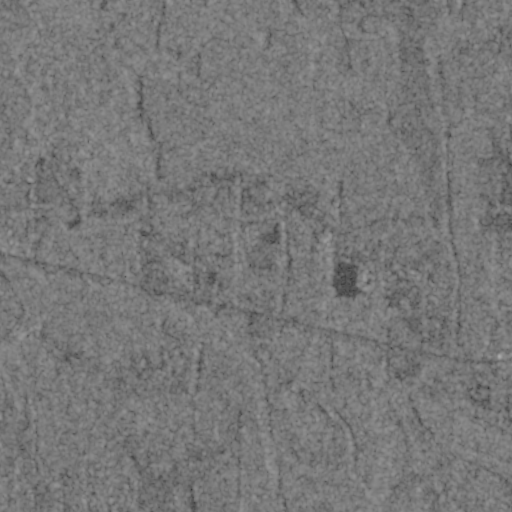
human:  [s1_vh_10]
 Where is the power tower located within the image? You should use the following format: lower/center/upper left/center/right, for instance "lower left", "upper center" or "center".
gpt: The power tower is located in the lower left of the image.
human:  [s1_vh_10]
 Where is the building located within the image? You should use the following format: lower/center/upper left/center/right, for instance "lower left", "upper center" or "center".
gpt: The building is located in the lower right of the image.
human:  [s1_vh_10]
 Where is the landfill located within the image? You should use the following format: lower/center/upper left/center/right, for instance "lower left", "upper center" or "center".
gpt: There is no landfill in the image.

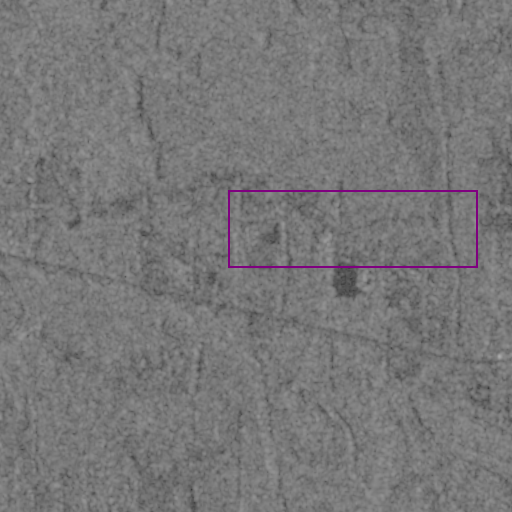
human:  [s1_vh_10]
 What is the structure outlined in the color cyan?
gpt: There is no cyan outline.
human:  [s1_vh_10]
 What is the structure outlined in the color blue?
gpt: There is no structure outlined in blue.